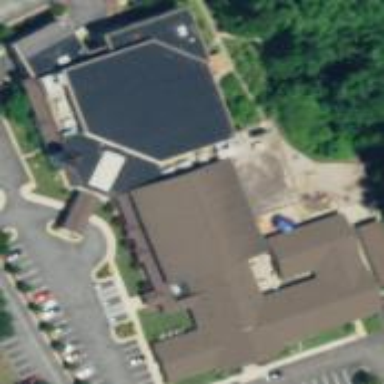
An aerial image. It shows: Building with gabled roof.